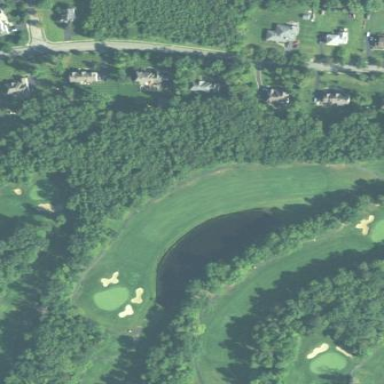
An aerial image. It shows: Grassy area designated as golf fairway.